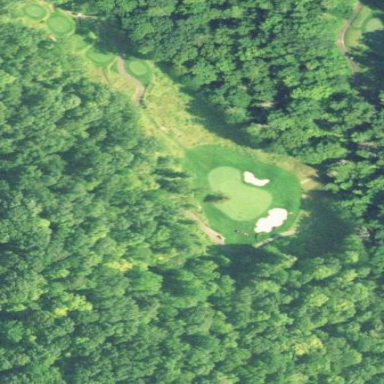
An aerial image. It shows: Golf rough area.